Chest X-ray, AP view. Patient: 47 years old, sex F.
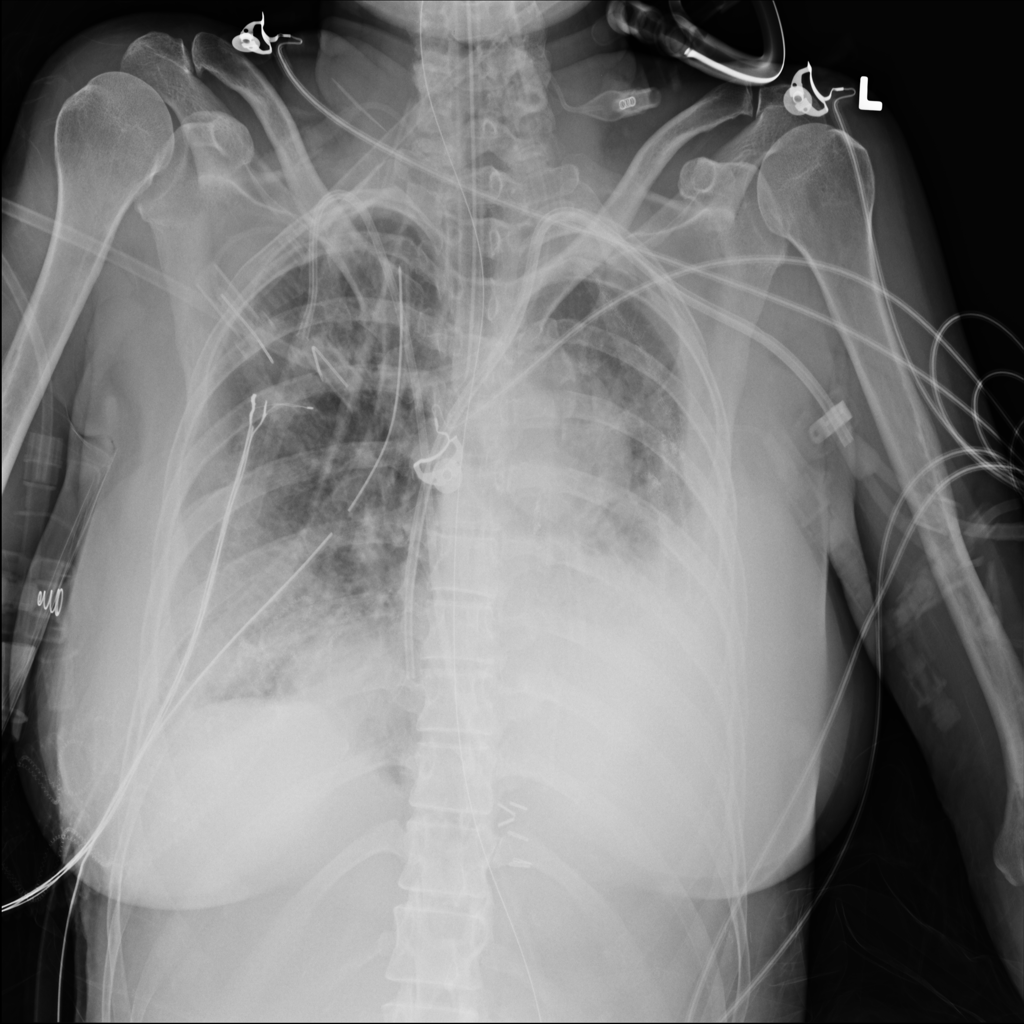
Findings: Effusion, Mass